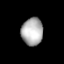
Tissue: prostate
Cell type: T cells
Senescence score: 0.2885
Nuclear area (px): 578
Mean DAPI intensity: 175.824